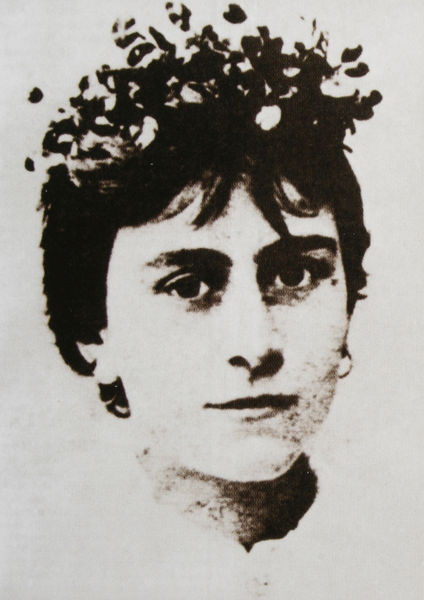
Titel: Else Lasker-Schüler
Schlagwörter: berg, blätter, dunkel, flügel, kopf, weiß, stadt, blumen, braun, frau, frisur, grau, haar, hell, hut, mund, nase, ohrring, schmuck, schwarz, blick, blüten, schloss, wiese, jung, augen, gesicht, haarschmuck, bildnis, hals, portrait, porträt, ohrringe, pflanzen, augenbrauen, frontal, krone, lippen, ohren, schminke, schön, oval, pony, turm, lächeln, ausdruck, olive, augenbraue, lächelnd, unscharf, foto, fotografie, photographie, druck, schwarzweiß, kopfputz, kranz, strähne, photo, geometrisch, stall, blumenkranz, graben, pavillon, haarsträhne, ohringe, burggraben, kurzhaarfrisur, strähnen, haarsträhnen, auflösung, konstruiert, gottorf, schleswig, vollportrait